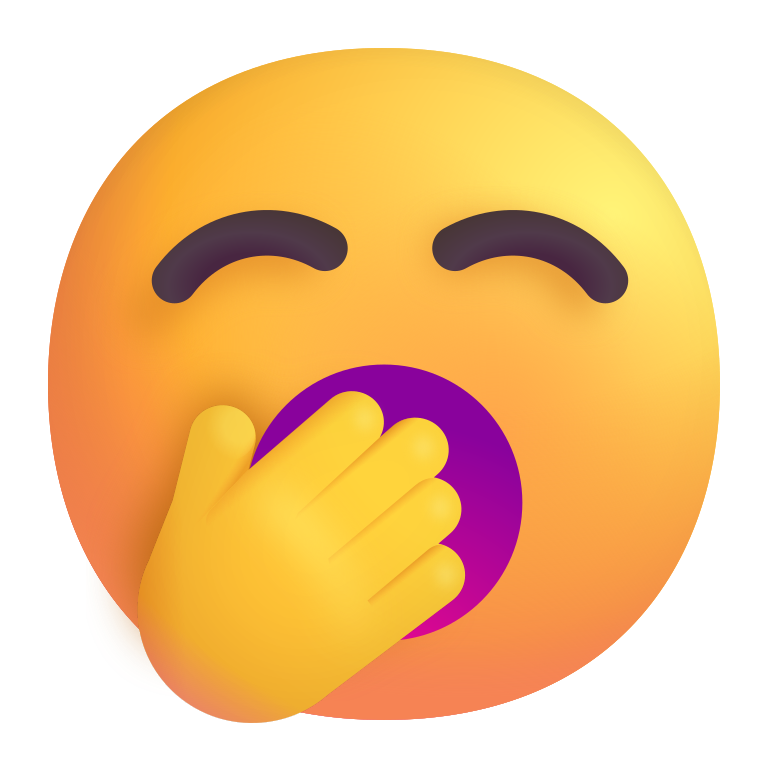
yawning face color